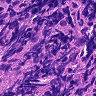
Metastatic tissue present: no